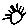
Label: sun